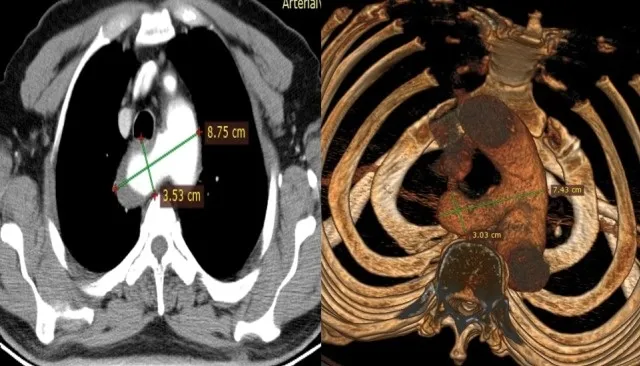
Thorax CT section and 3D image of the ARSA.
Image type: radiology (ct)